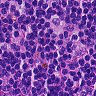
Metastatic tissue present: no